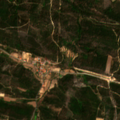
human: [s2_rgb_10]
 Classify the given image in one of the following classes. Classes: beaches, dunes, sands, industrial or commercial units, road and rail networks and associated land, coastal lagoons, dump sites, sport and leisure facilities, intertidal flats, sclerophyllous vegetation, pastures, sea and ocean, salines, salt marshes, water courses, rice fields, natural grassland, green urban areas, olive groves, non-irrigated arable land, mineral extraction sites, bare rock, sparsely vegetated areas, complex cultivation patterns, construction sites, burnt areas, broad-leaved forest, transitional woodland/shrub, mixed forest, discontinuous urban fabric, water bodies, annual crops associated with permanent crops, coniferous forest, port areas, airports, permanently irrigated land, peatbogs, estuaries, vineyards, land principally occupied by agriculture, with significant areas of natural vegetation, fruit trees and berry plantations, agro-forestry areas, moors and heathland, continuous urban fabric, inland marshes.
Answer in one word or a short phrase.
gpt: land principally occupied by agriculture, with significant areas of natural vegetation, coniferous forest, transitional woodland/shrub